RGB frame:
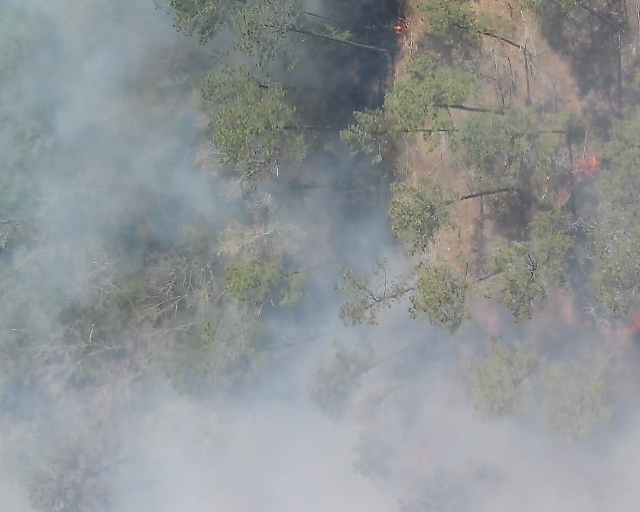
Thermal frame:
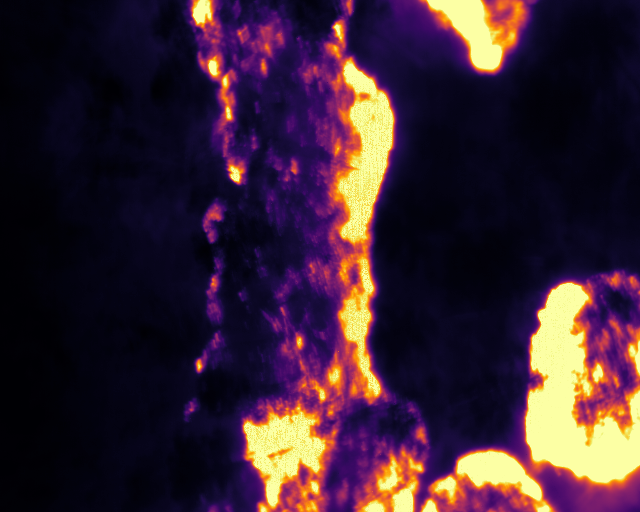
Captured: 2026-02-26 02:29:41
Pixels at or above 80 °C: 65611 (fraction of frame: 0.2002)